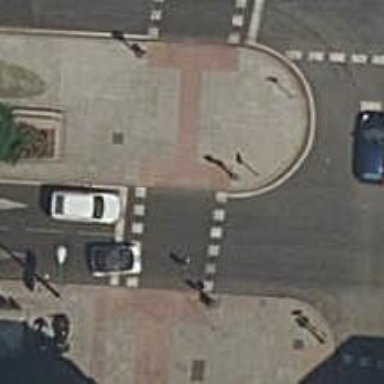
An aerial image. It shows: Kerb barrier.